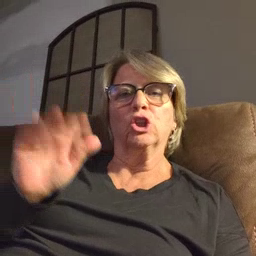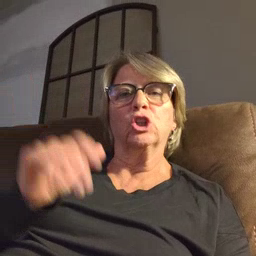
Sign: finish